Question: I wanted to create Custom Dialog like the following image which can be called from an activity while performing validations.
The Custom Dialog should be a separate class.

How can I achieve the following the custom dialog. I gave gone through the following url
<URL>
but unable to get a clear idea on how should I create the below alert .
1. How can I create my own header "Alert Info" with a background color & an icon before the text "Alert Info"
2. I wanted to also control the transparency of the alert (90 % transparency) Is it possible to achieve % transparency on Android
3. How to provide the listeners to the buttons Ok & Cancel.
Any sample code with layout xml handling the above requirements will be helpful.
Kindly provide with a sample code/suggestions.
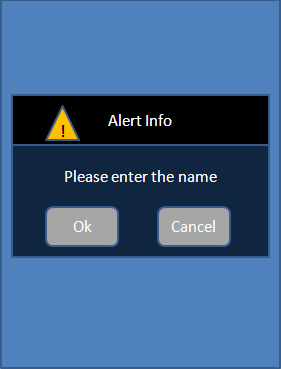
Answer: You just need to create a custom layout for the dialog then wire up the controls manually.. this should get you started.
customdialoglayout.xml
'''
<?xml version="1.0" encoding="utf-8"?>
<LinearLayout xmlns:android="http://schemas.android.com/apk/res/android"
android:orientation="vertical" android:layout_width="fill_parent"
android:layout_height="fill_parent">
<LinearLayout xmlns:android="http://schemas.android.com/apk/res/android"
android:orientation="horizontal" android:layout_width="fill_parent"
android:layout_height="fill_parent">
<ImageView ... />
<TextView android:text="Alert Info" ... />
</LinearLayout>
<!-- Additional Content Here -->
<LinearLayout xmlns:android="http://schemas.android.com/apk/res/android"
android:orientation="horizontal" android:layout_width="fill_parent"
android:layout_height="fill_parent">
<Button android:id="@+id/btnOkay" android:text="Ok" ...></Button>
<Button android:id="@+id/btnCancel" android:text="Cancel" ...></Button>
</LinearLayout>
</LinearLayout>
'''
Set the custom layout to the dialog after initializing..
'''
dialog.setContentView(R.layout.customdialoglayout);
'''
To wire up your handlers you will have to do something to the effect of..
'''
Button myButton = (Button)dialog.findViewById(R.id.btnOkay);
'''
The XML I posted is truncated just as an example, additional custom styling will be needed to achieve the desired look and of course replace the ellipses with the actual attributes that you want, but as you can see what you want to accomplish is fairly simple.